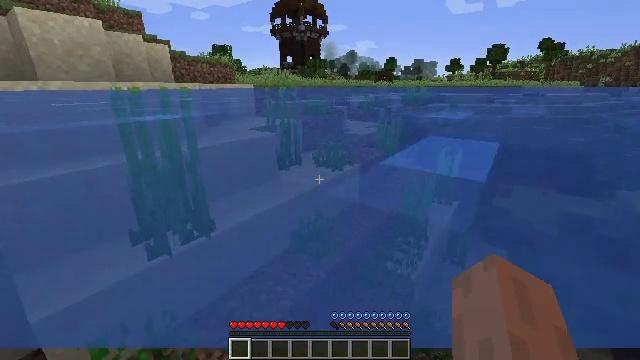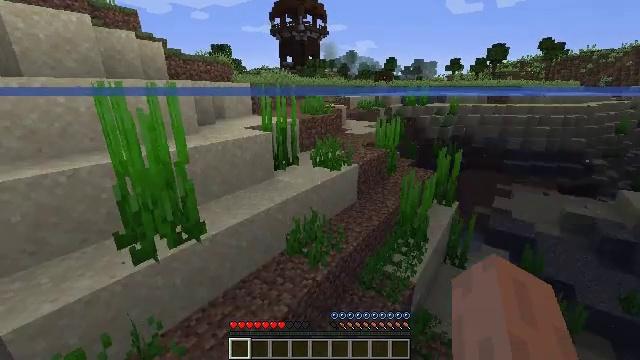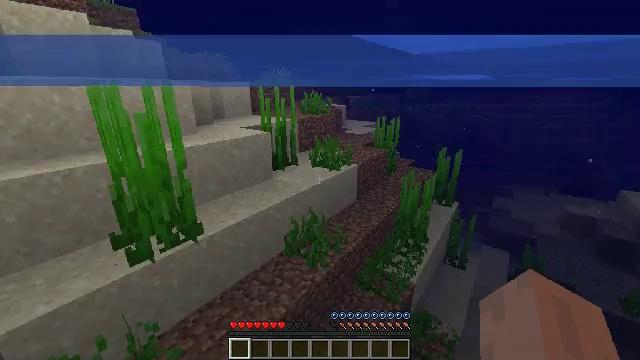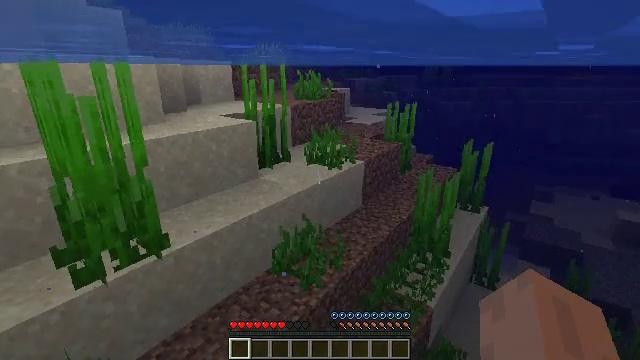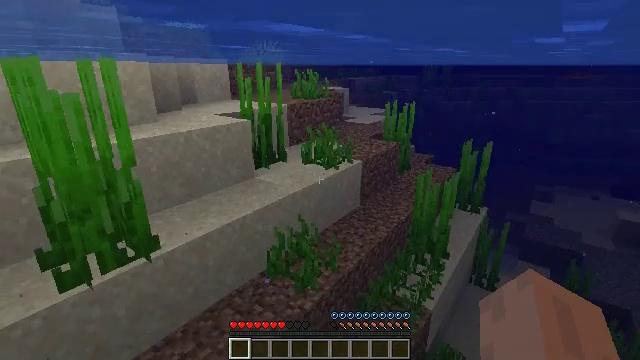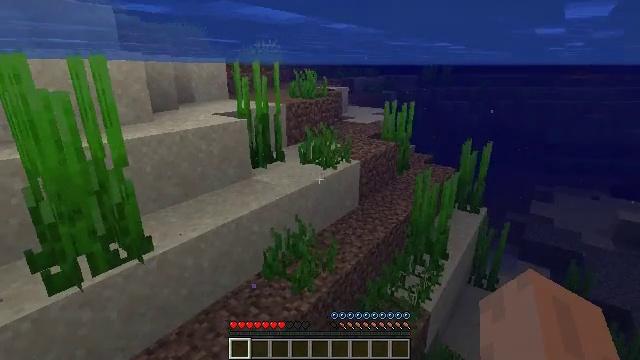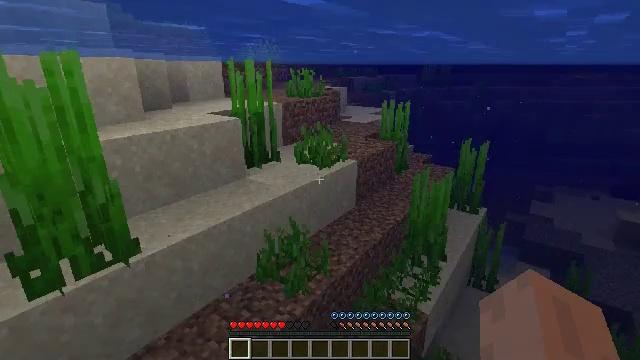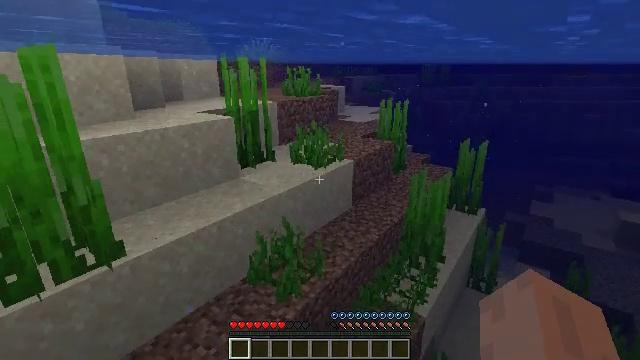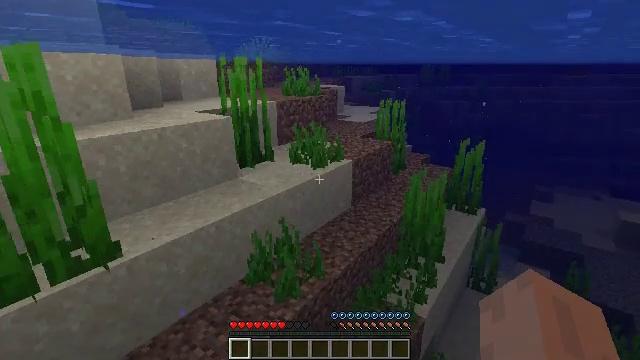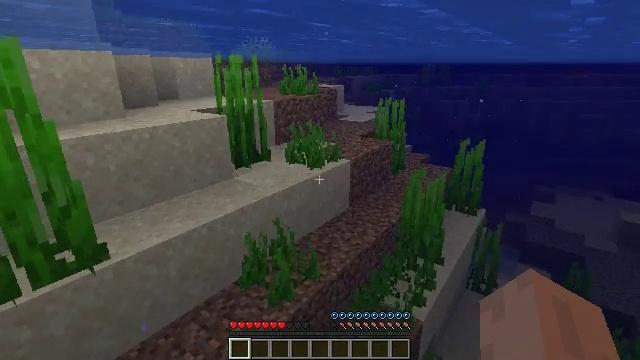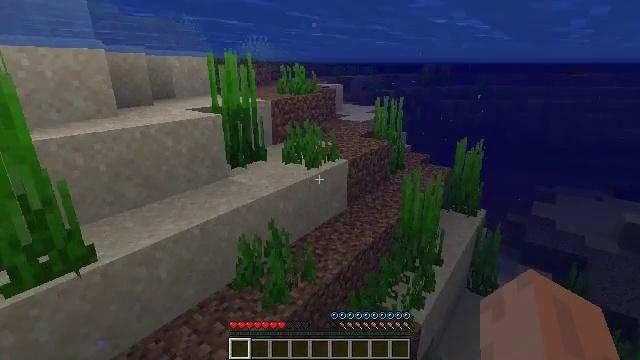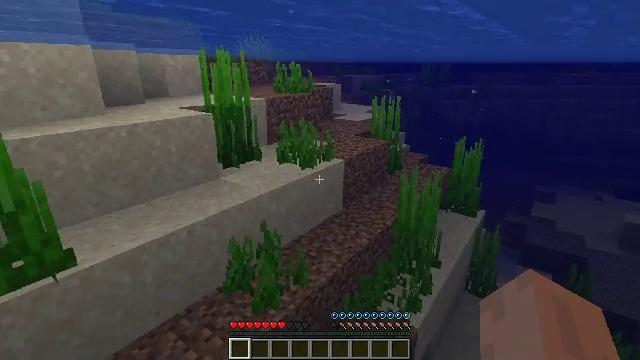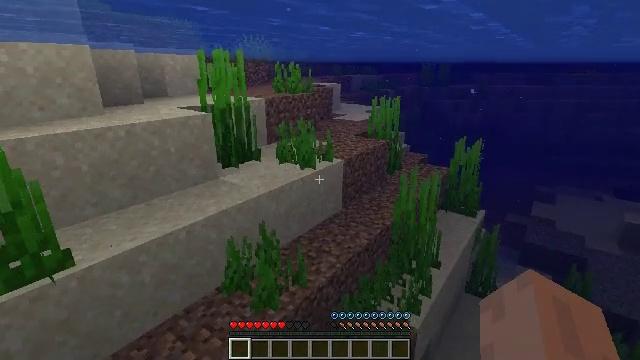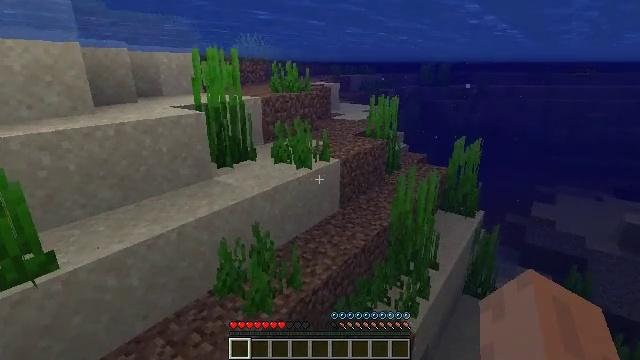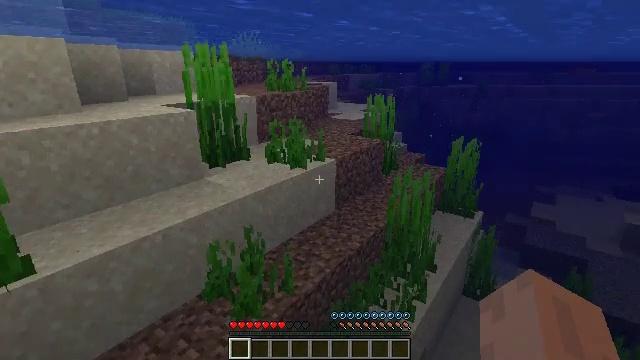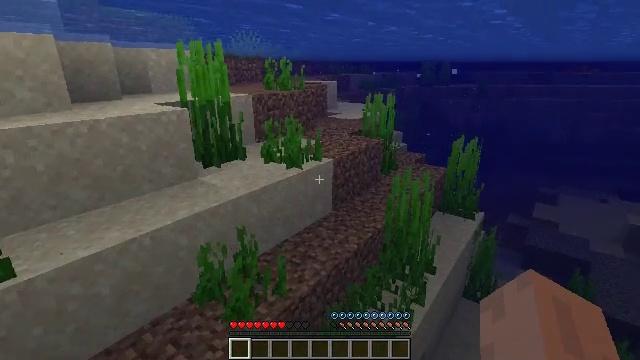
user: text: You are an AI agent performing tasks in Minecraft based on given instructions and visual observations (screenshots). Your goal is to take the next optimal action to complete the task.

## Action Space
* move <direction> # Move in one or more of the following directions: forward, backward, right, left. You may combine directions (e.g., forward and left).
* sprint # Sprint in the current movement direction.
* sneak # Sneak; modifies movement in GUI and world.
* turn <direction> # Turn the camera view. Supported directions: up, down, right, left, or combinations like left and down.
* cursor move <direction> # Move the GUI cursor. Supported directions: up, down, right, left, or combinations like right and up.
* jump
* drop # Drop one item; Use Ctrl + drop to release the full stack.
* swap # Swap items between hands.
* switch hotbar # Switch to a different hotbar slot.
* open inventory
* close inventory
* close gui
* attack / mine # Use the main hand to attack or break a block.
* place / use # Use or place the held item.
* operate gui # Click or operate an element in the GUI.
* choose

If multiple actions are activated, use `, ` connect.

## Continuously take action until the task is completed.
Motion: motion action
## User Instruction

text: Attack the birch planks to recycle them.
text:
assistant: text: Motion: move forward and move right, attack / mine
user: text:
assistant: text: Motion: move forward and move right, attack / mine
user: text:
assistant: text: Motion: move forward and move right, attack / mine
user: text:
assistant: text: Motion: move forward and move right, attack / mine
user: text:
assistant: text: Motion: move forward and move right, attack / mine
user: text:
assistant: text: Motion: move forward and move right, attack / mine
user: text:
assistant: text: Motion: move forward and move right, attack / mine
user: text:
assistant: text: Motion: move forward and move right, attack / mine
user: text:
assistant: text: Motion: move forward and move right, attack / mine
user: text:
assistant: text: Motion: move forward and move right, attack / mine
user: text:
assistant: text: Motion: move forward and move right, attack / mine
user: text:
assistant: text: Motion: move forward and move right, attack / mine
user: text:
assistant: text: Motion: move forward and move right, attack / mine
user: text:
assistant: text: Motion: move forward and move right, attack / mine
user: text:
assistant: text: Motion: move forward and move right, attack / mine
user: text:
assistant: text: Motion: move forward and move right, attack / mine
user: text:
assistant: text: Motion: move forward and move right, attack / mine
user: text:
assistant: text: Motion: move forward and move right, attack / mine
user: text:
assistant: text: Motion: move forward and move right, attack / mine
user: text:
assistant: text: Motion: move forward and move right, attack / mine
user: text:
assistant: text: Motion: move forward and move right, attack / mine
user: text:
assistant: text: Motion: move forward and move right, attack / mine
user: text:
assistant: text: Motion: move forward and move right, attack / mine
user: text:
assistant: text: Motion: move forward and move right, attack / mine
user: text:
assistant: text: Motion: move forward and move right, attack / mine
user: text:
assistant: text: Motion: move forward and move right, attack / mine
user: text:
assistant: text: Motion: move forward and move right, attack / mine
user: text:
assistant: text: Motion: move forward and move right, attack / mine
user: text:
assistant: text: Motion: move forward and move right, attack / mine
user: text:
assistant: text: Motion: move forward and move right, attack / mine